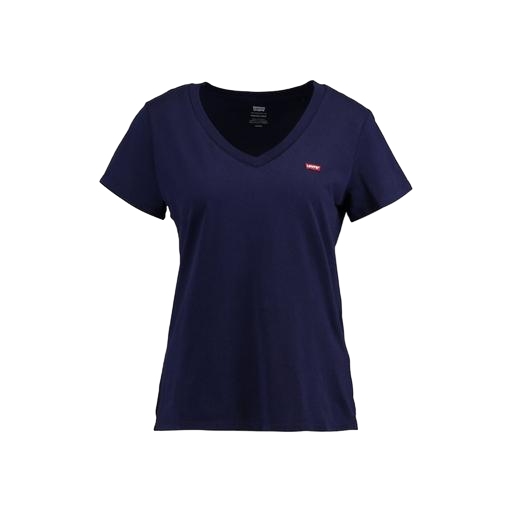
blue classic v-neck tee, v-neck tee, deep vee tee, white background